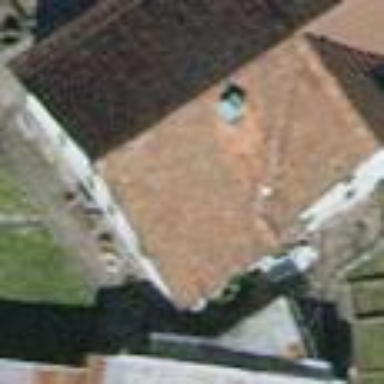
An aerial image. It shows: Semidetached house with tile roof.